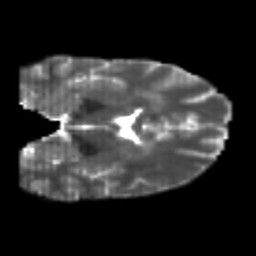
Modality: T2w
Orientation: coronal
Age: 25
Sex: male
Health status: healthy
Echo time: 0.074 s